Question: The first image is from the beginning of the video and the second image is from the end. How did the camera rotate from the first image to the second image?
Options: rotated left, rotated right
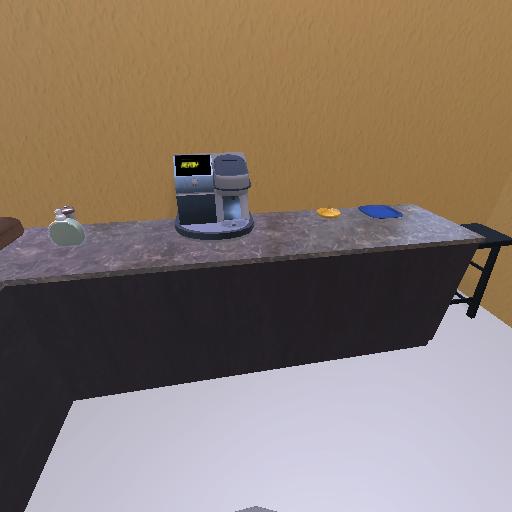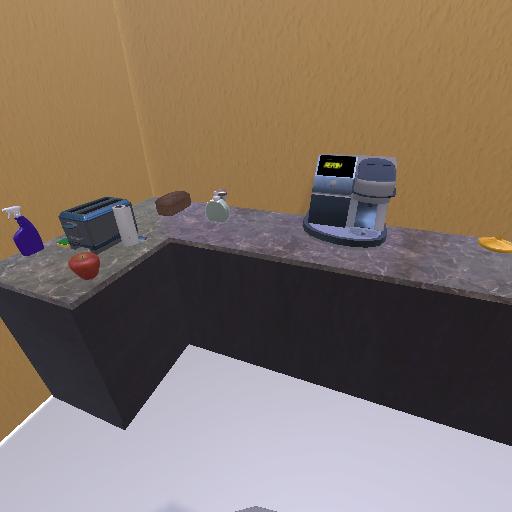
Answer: rotated left